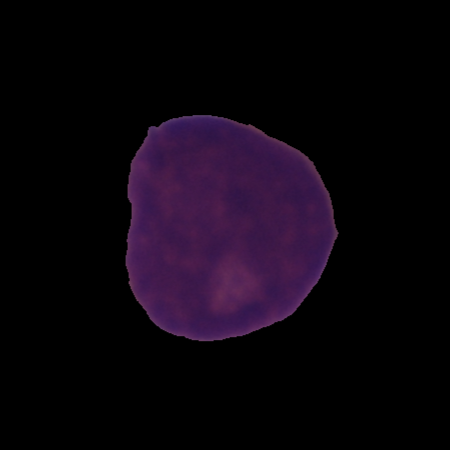
Label: cancer